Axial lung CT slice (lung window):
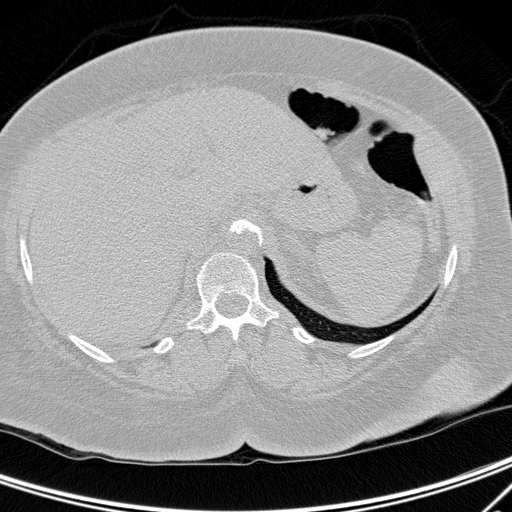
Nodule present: no